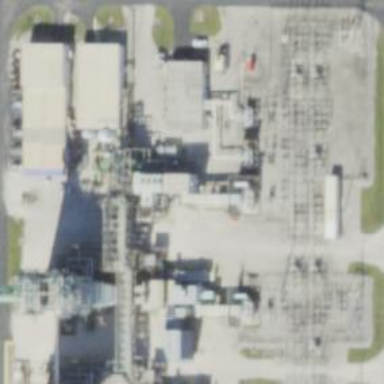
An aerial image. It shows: Gas-powered generator of combined cycle type.